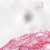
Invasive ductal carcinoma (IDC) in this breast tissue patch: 0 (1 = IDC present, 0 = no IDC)